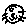
Label: cat